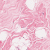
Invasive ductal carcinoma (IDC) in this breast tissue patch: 0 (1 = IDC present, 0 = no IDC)